Field crop: maize
Growth stage: 2
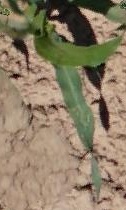
Species: maize